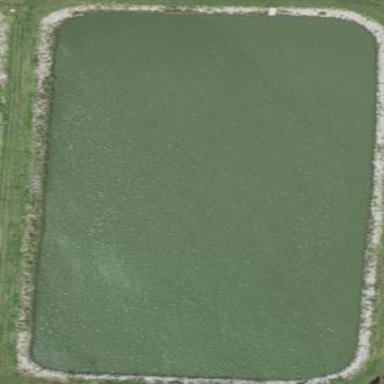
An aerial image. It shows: Sewage reservoir with water.